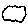
Label: cloud